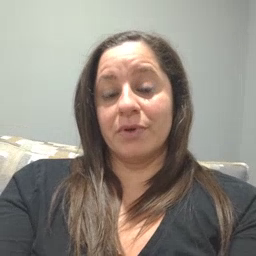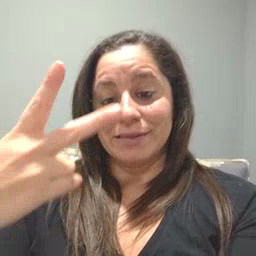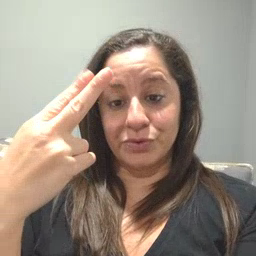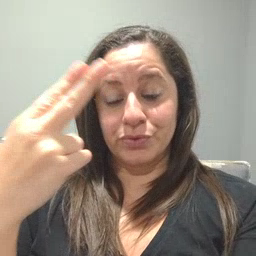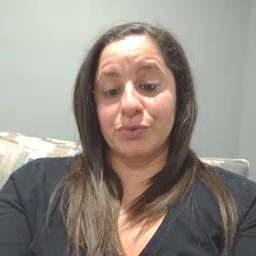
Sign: scissors